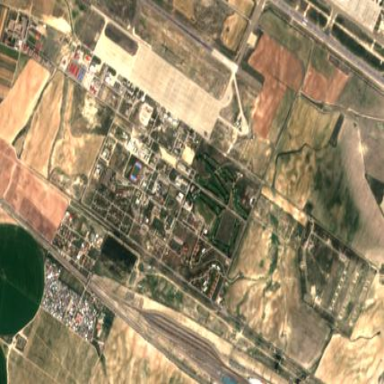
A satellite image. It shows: Military airfield in use.